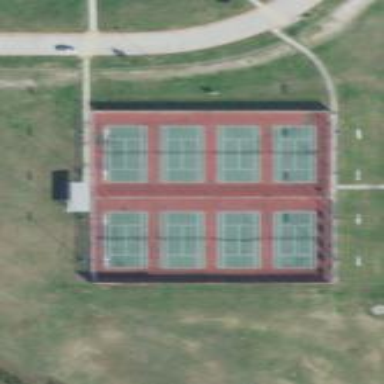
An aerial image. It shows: Tennis court in leisure pitch.